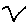
Label: zigzag